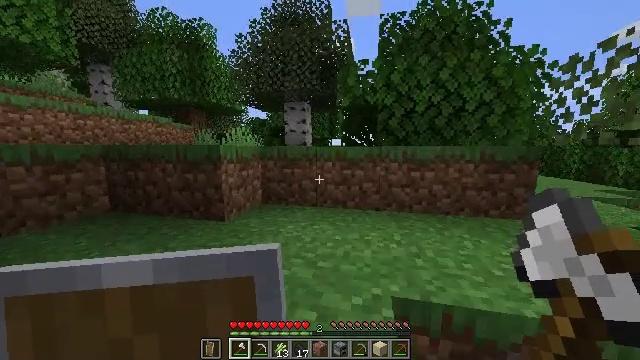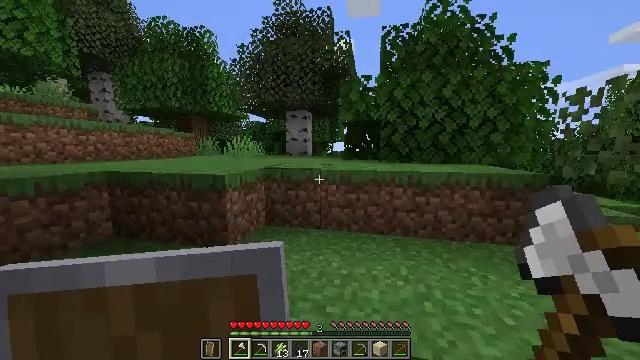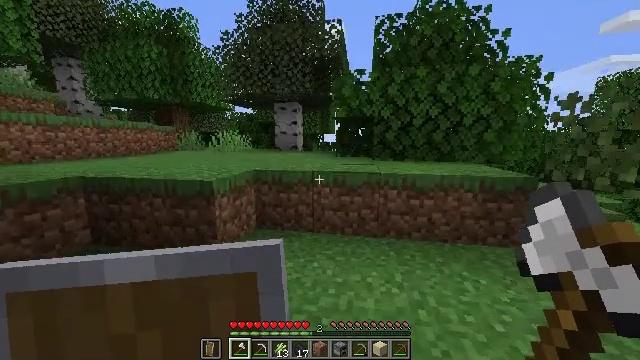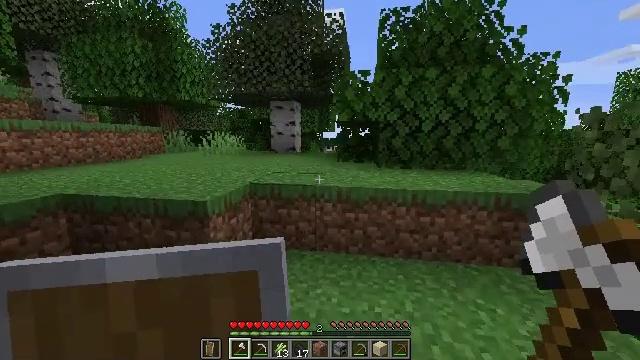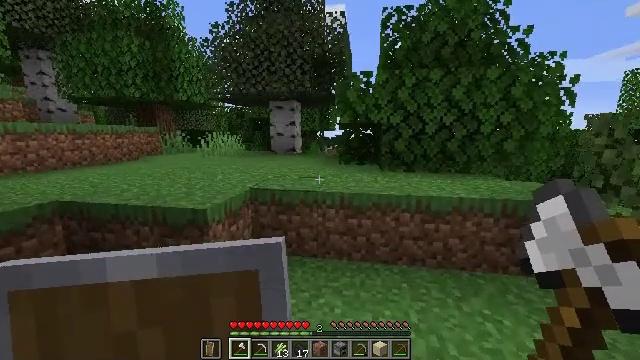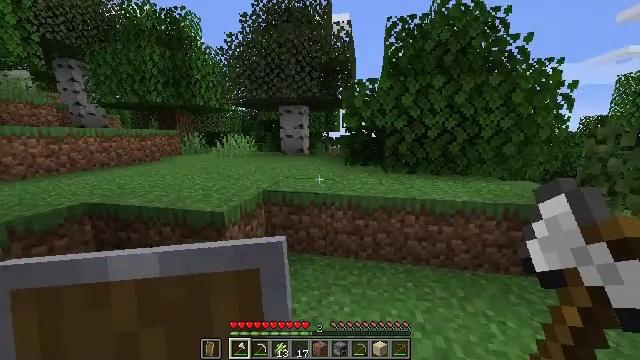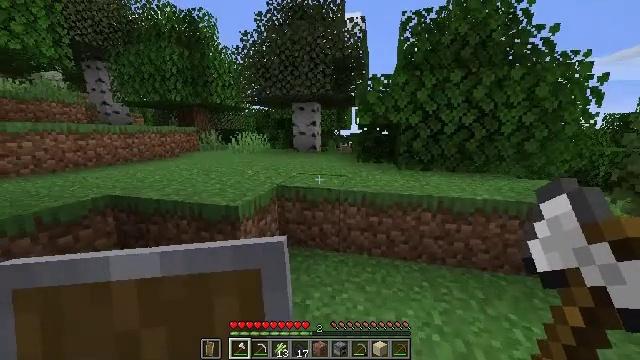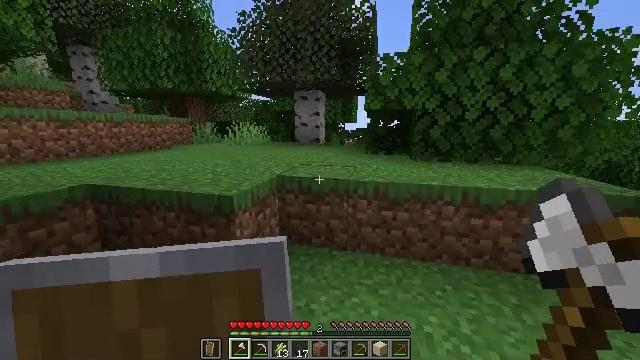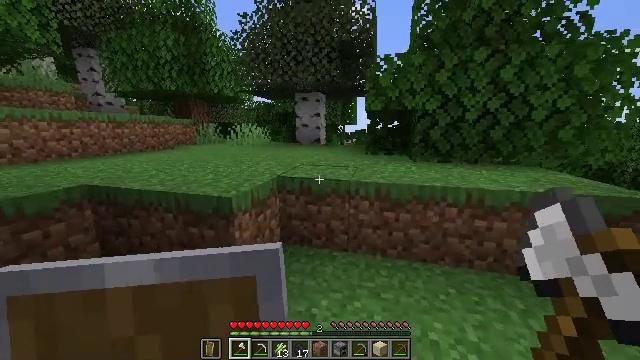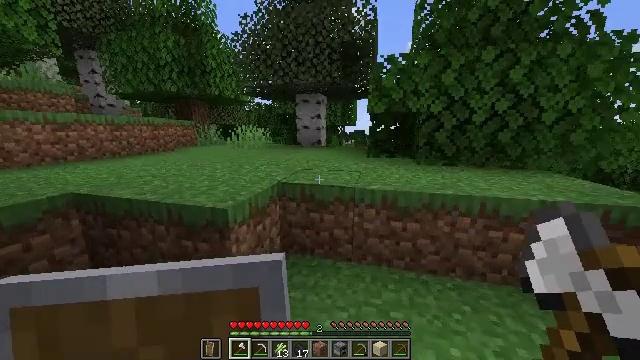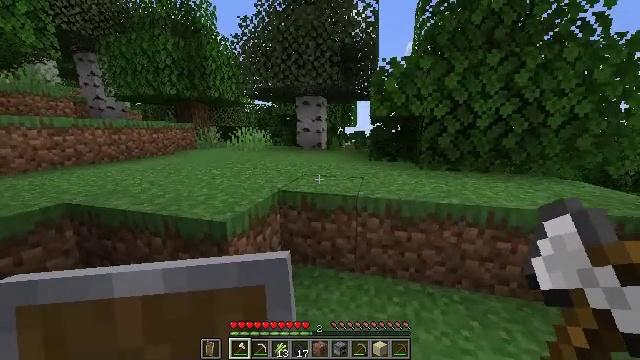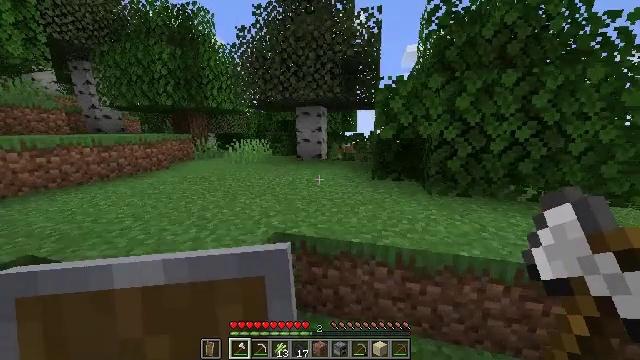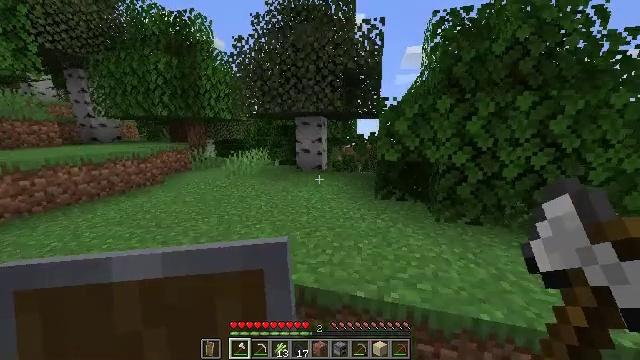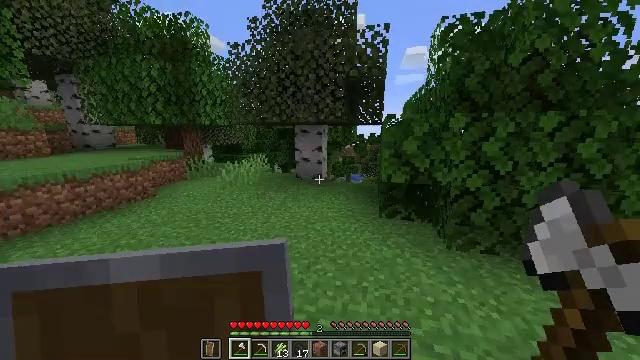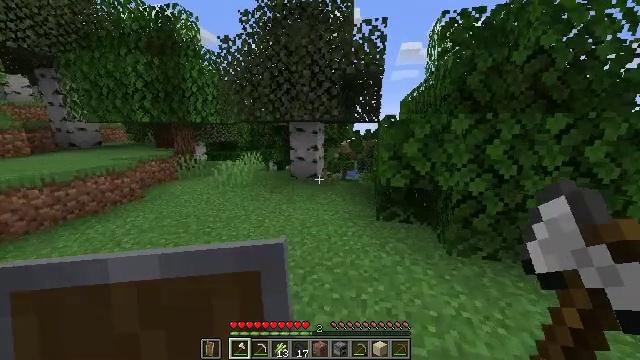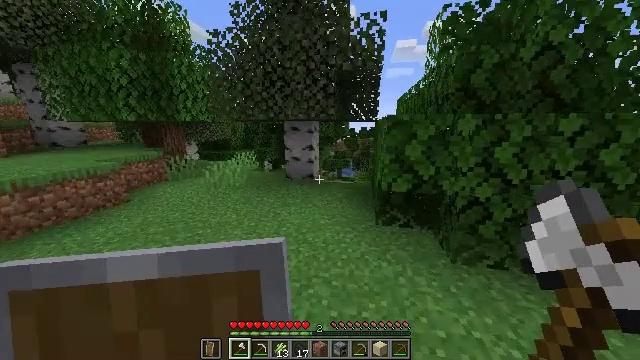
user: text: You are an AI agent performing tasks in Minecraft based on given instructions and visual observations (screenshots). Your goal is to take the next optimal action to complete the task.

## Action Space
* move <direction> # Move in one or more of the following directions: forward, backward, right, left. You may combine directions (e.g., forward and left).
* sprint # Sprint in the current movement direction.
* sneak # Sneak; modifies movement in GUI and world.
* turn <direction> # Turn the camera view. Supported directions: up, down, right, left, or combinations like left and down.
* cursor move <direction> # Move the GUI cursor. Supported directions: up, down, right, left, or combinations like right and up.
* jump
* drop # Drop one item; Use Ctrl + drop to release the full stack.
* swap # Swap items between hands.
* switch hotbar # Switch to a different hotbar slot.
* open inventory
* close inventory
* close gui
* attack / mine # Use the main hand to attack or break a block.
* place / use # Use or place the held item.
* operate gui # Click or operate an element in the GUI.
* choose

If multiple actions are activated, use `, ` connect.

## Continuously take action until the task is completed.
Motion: motion action
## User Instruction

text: Break the poppy plant.
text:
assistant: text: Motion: move forward, sprint, jump
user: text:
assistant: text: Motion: move forward, sprint, turn right and down, jump
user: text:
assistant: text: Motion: move forward, sprint, jump
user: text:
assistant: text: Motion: move forward, sprint, jump
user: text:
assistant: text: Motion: move forward, sprint, turn left, jump
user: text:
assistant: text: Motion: move forward, sprint, turn left, jump
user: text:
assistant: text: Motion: move forward, sprint, jump
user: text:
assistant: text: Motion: move forward, sprint, jump
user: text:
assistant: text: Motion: move forward, sprint, jump
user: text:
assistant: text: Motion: move forward, sprint, jump
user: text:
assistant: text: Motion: move forward, sprint, jump
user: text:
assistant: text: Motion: move forward, sprint, jump
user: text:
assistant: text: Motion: move forward, sprint, jump
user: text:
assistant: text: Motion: move forward, sprint, turn right and down, jump
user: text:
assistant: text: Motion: move forward, sprint, turn right, jump
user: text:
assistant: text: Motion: move forward, sprint, jump
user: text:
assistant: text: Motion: move forward, sprint, turn right, jump
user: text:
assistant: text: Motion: move forward, sprint, turn right, jump
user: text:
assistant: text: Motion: move forward, sprint, turn right, jump
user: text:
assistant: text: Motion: move forward, sprint, turn right, jump
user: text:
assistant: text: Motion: move forward, sprint, jump
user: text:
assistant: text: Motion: move forward, sprint, jump
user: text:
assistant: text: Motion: move forward, sprint, jump
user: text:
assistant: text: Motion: move forward, sprint, jump
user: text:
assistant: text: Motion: move forward, sprint, jump
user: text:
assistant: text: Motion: move forward, sprint, jump
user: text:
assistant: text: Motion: move forward, sprint
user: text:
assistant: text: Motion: move forward, sprint
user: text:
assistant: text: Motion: move forward, sprint
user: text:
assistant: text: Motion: move forward, sprint